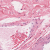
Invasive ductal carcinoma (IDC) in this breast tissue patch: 0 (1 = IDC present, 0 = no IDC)